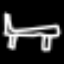
Label: bed